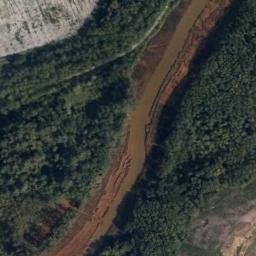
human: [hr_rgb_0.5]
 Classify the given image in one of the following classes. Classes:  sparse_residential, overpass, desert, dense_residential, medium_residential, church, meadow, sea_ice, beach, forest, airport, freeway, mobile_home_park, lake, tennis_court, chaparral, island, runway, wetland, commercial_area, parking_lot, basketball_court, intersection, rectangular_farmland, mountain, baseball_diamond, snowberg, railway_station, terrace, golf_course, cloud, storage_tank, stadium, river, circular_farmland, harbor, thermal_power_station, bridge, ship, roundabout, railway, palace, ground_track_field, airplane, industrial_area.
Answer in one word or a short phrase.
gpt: river